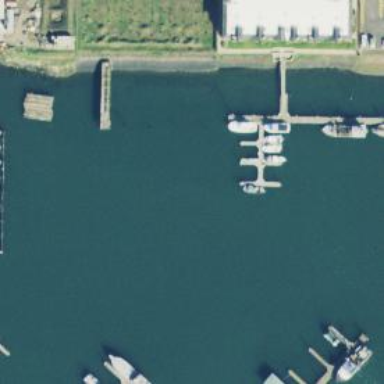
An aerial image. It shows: Pier with mooring facilities.